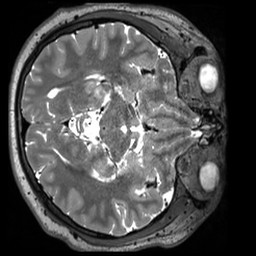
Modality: T2w
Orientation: axial
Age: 22
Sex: male
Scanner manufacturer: siemens
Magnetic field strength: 3 T
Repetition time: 3.2 s
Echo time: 0.408 s